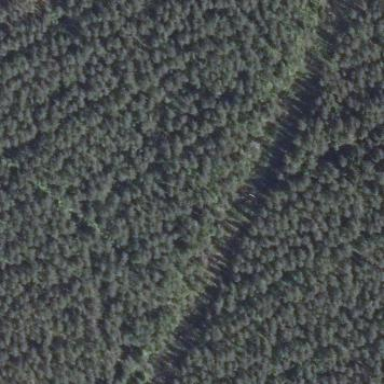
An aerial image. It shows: Needle-leaved woodland.